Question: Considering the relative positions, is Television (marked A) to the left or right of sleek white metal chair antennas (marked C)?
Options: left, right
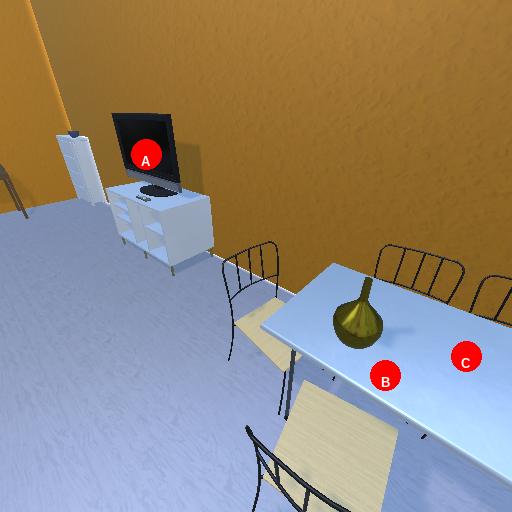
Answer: left